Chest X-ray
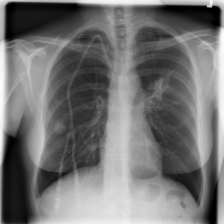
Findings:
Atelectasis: negative
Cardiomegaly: negative
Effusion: negative
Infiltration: negative
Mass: positive
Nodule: positive
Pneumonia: negative
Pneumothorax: negative
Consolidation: negative
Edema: negative
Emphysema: negative
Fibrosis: positive
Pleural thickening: negative
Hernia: negative